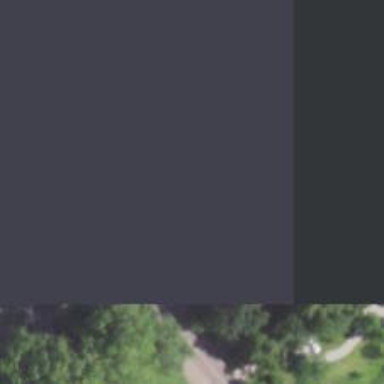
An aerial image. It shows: Driveway.